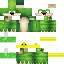
A female animal skin with green skin dressed in a green robe top and brown pants, featuring a closed mouth.